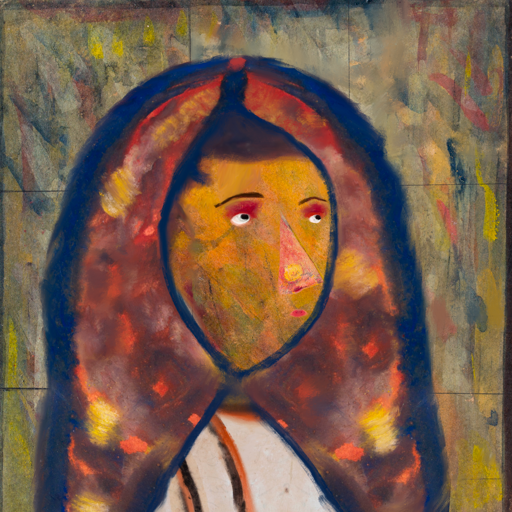
Background: GypsyMother, Head And Neck Side: Gypsy_Mother, Face Side: Irani, Bust: Roy_Bahadur, Hair Side: Blank, Head Accessory: Mother_And_Son_Mother_Scarf, Second Necklace: Blank, Necklace: Blank, Baby: Blank